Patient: sex M, age 44
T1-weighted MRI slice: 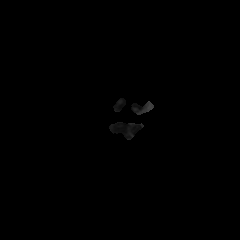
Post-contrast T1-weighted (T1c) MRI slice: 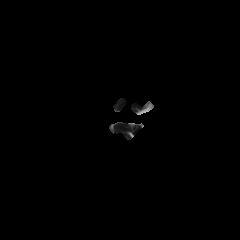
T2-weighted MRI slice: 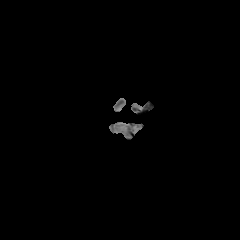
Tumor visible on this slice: no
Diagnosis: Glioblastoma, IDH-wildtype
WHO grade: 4